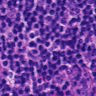
Metastatic tissue present: no